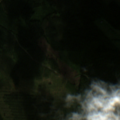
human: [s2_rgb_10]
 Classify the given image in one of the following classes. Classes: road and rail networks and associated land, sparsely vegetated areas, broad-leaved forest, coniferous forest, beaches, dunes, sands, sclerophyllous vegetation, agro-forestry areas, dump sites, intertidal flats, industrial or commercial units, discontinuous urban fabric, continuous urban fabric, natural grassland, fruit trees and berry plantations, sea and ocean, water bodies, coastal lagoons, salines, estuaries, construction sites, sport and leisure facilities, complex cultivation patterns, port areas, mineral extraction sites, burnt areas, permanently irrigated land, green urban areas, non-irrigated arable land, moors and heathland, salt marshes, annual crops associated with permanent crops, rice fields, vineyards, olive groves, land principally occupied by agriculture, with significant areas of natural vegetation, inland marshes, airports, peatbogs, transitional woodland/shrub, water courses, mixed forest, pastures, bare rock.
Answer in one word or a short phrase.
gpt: land principally occupied by agriculture, with significant areas of natural vegetation, coniferous forest, mixed forest, transitional woodland/shrub